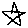
Label: star